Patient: sex F, age 72
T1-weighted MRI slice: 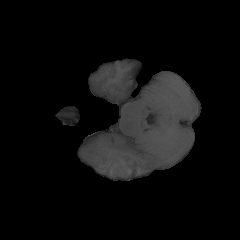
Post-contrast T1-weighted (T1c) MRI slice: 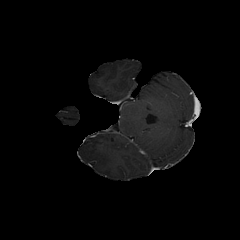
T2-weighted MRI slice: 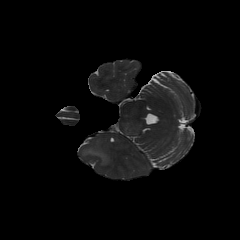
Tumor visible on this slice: yes
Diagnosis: Glioblastoma, IDH-wildtype
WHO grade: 4